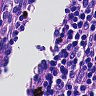
Metastatic tissue present: no